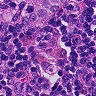
Metastatic tissue present: yes